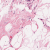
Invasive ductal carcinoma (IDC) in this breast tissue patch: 0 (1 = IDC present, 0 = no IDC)